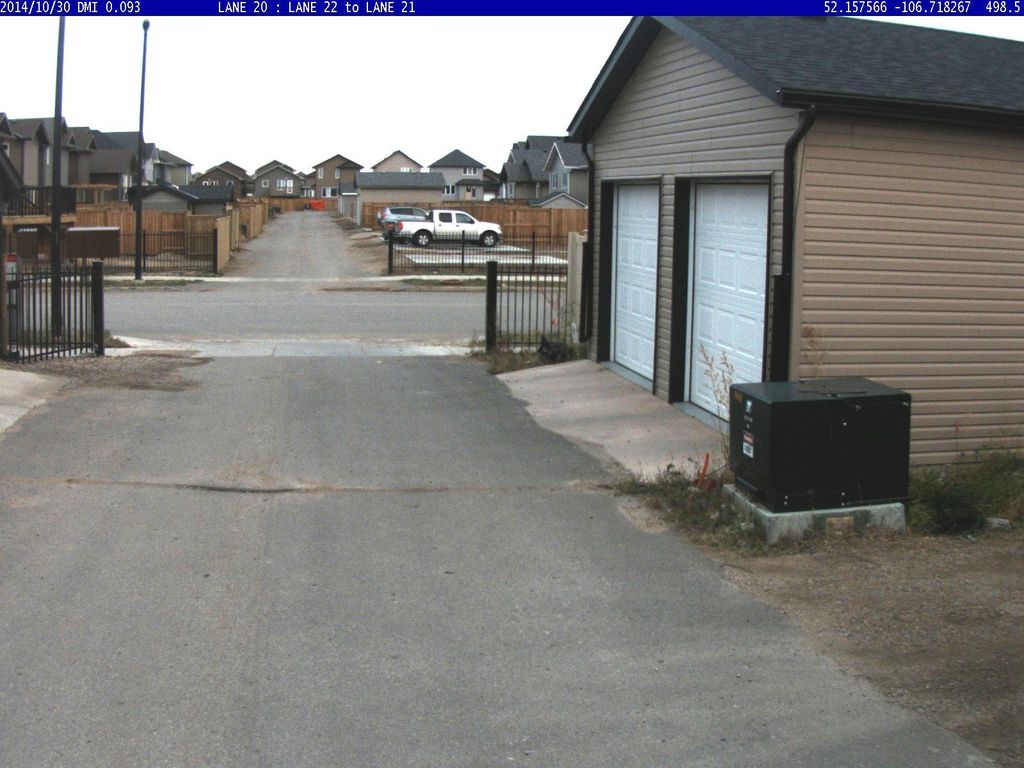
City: saskatoon